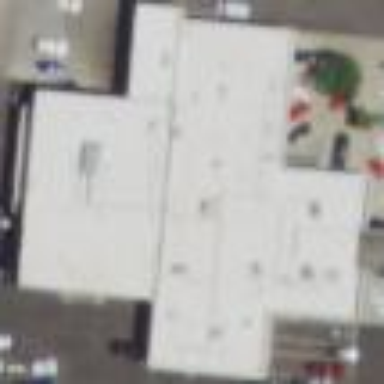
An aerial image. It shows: Building that houses car shop.